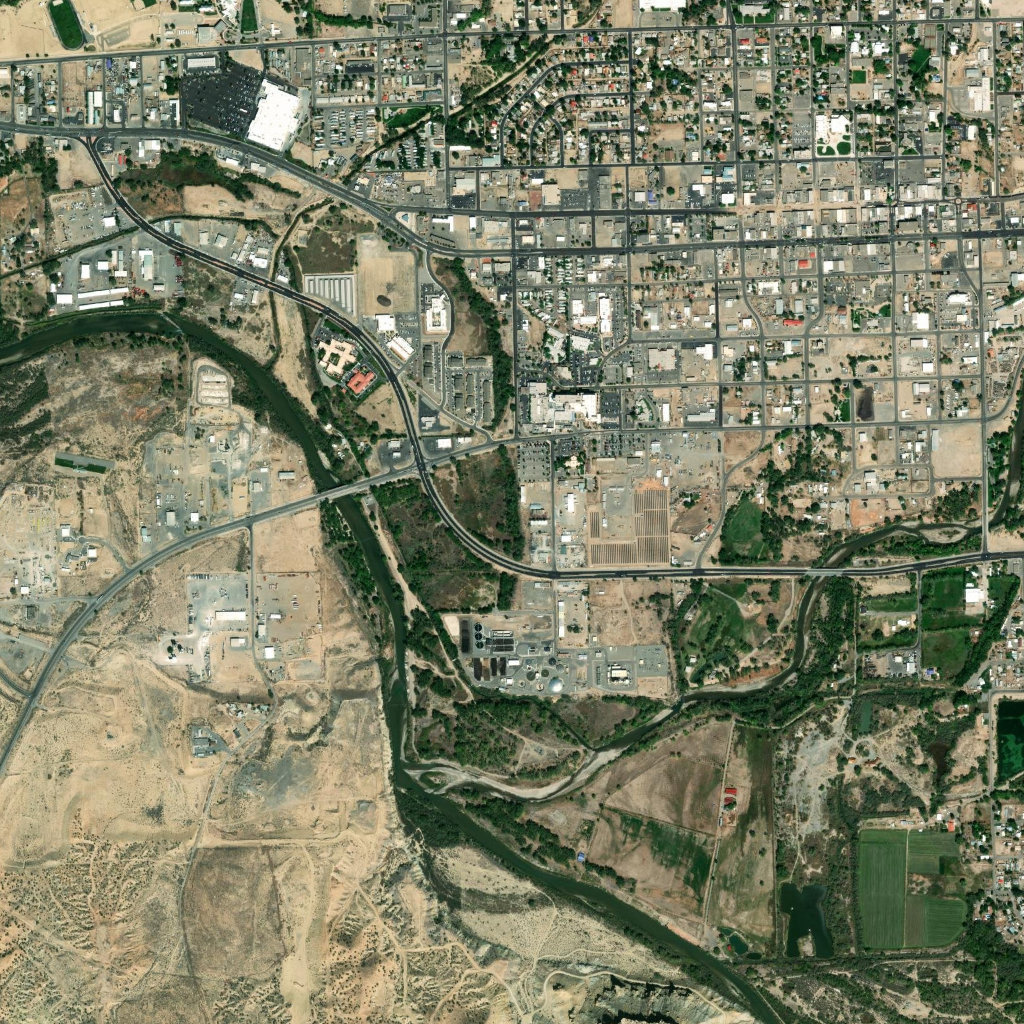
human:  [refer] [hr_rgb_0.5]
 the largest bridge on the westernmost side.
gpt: <box>[[30, 47, 35, 49, 0]]</box>